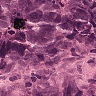
Metastatic tissue present: yes